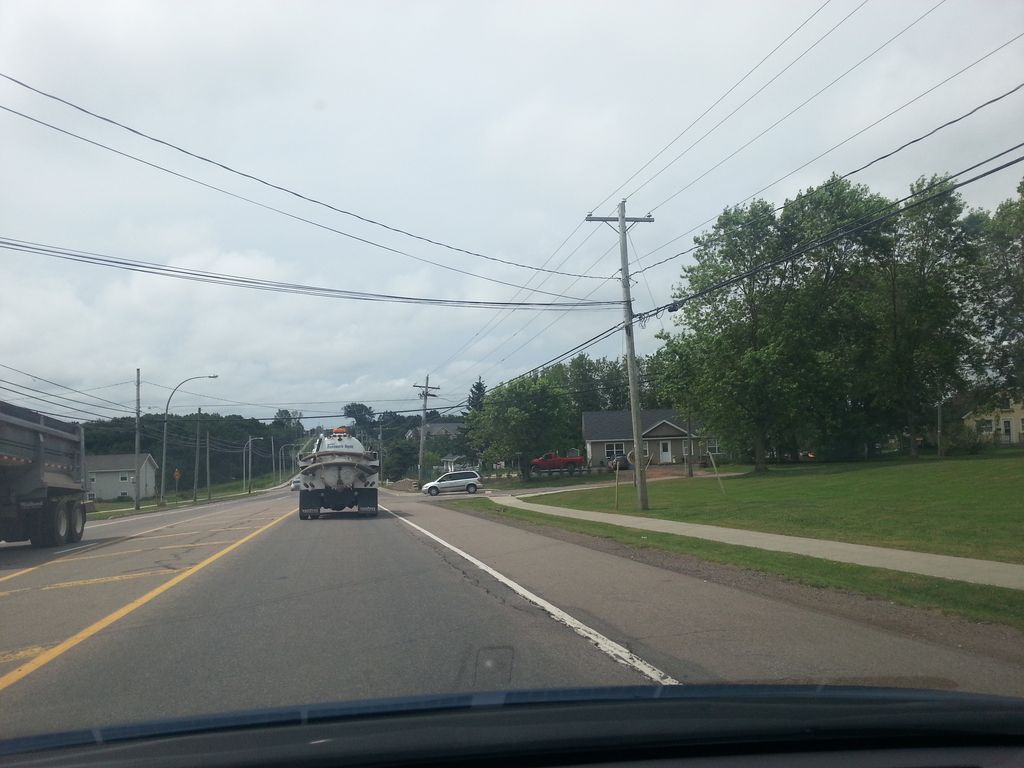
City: charlottetown